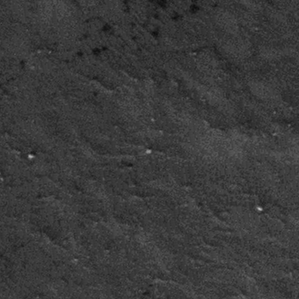
Label: frost